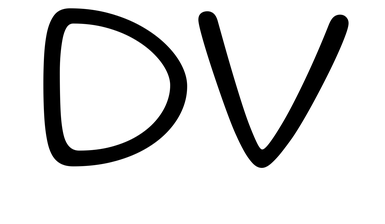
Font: Gluten_ExtraLight